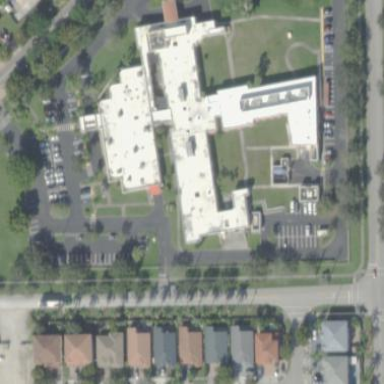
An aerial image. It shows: Hospital building.